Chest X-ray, PA view. Patient: 35 years old, sex F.
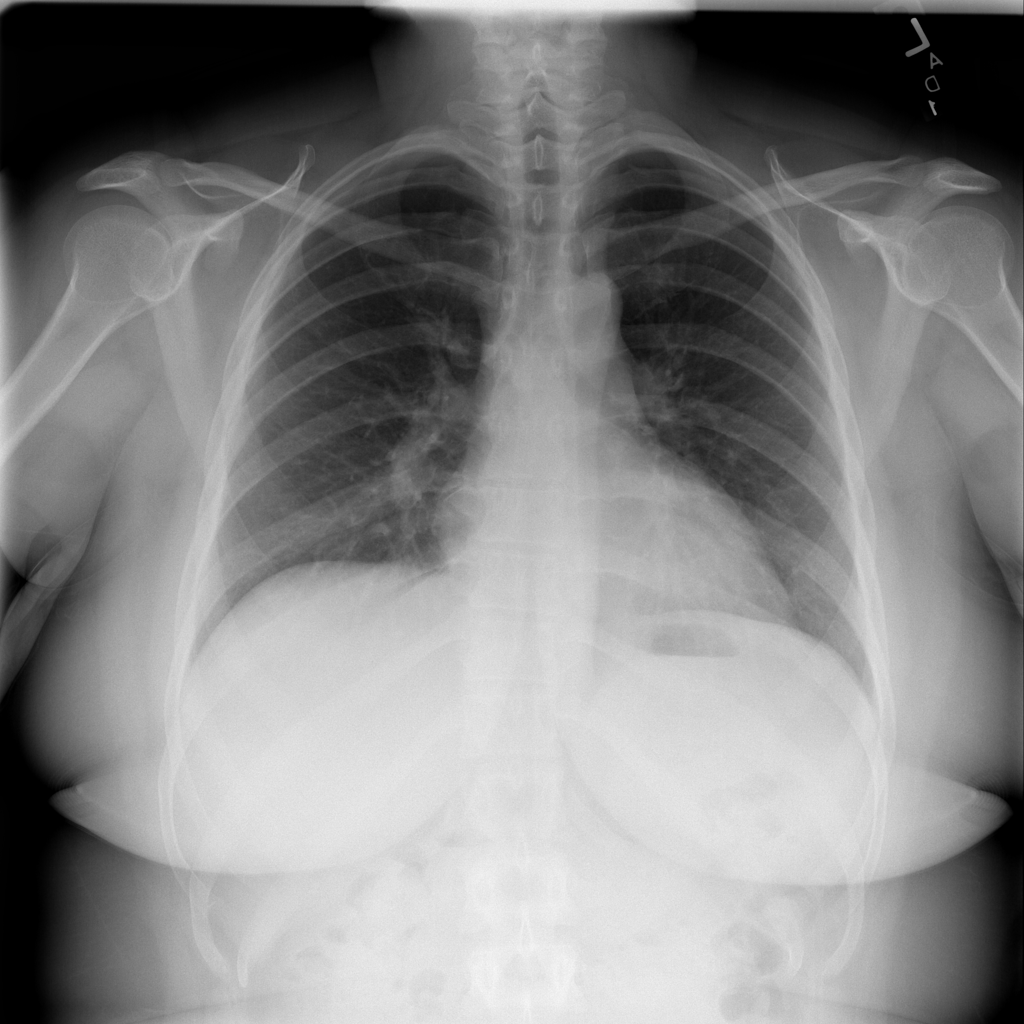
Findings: No Finding